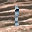
Label: 1